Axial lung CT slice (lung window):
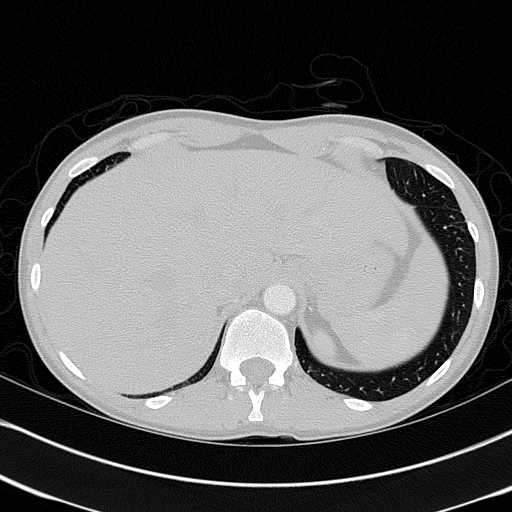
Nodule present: no